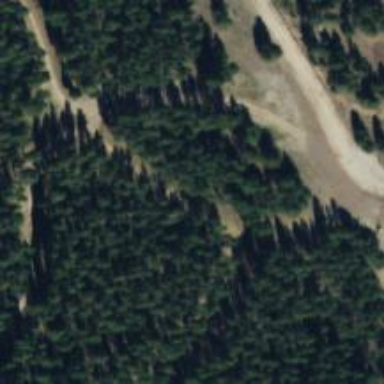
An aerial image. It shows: Nordic skiing track.